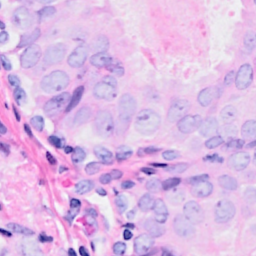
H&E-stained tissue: Breast